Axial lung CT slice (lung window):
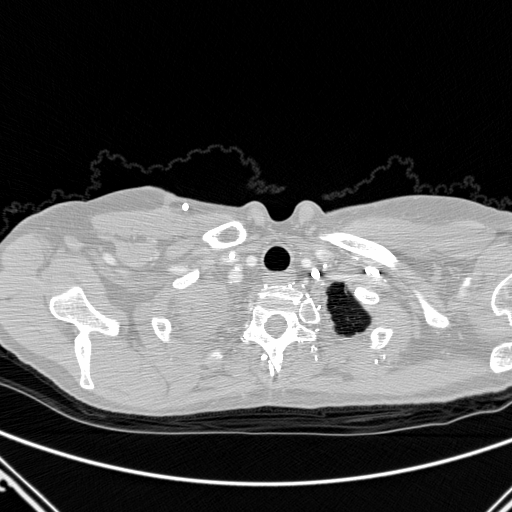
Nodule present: no